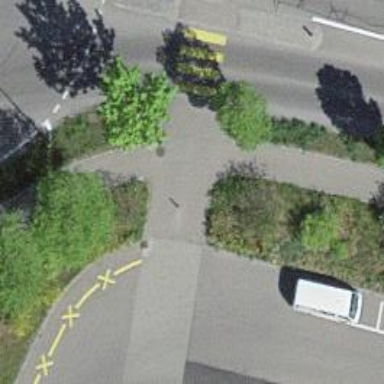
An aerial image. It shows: Bollard barrier.